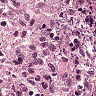
Metastatic tissue present: no